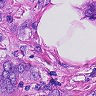
Metastatic tissue present: yes